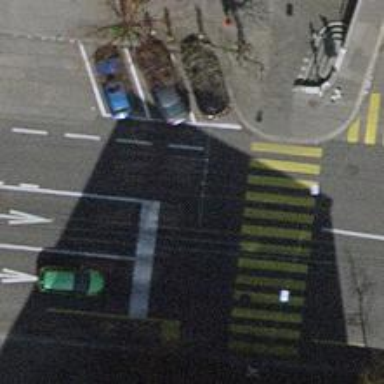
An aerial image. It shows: Road with traffic signals.